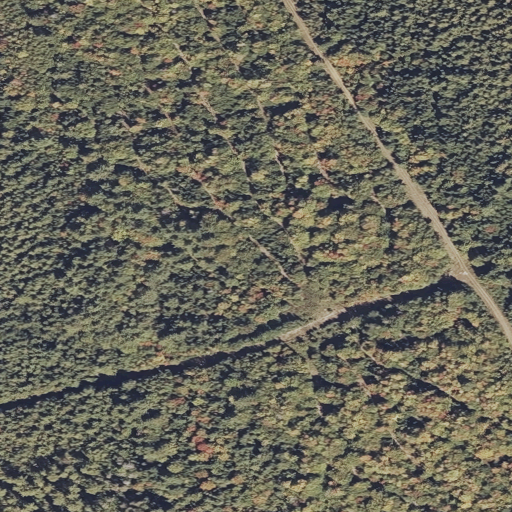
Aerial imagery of ridge(s) in Maine named Roundy Ridge containing mixed forest, evergreen forest, deciduous forest, and grassland